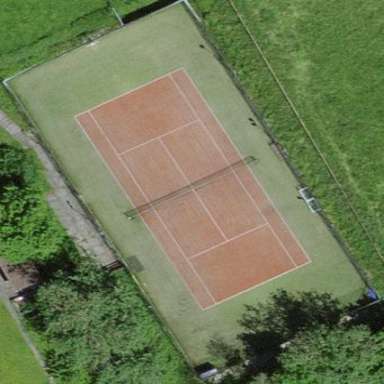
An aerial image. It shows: Tennis court with tartan surface.